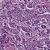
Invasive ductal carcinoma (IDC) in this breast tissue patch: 1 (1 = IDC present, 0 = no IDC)